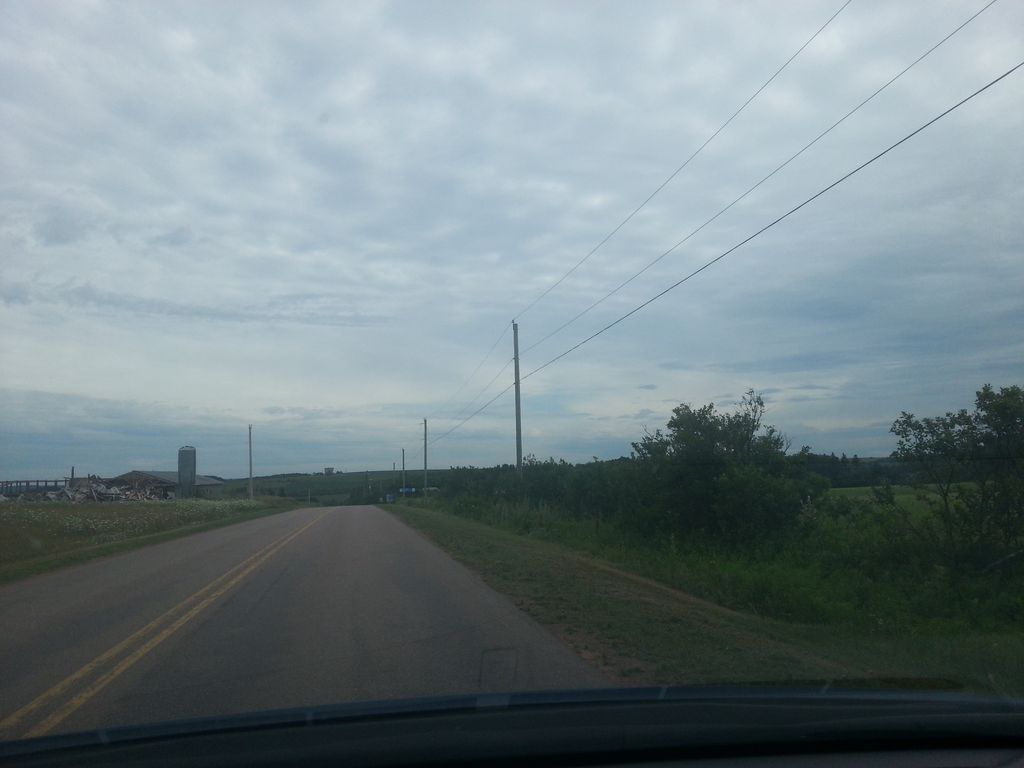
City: charlottetown